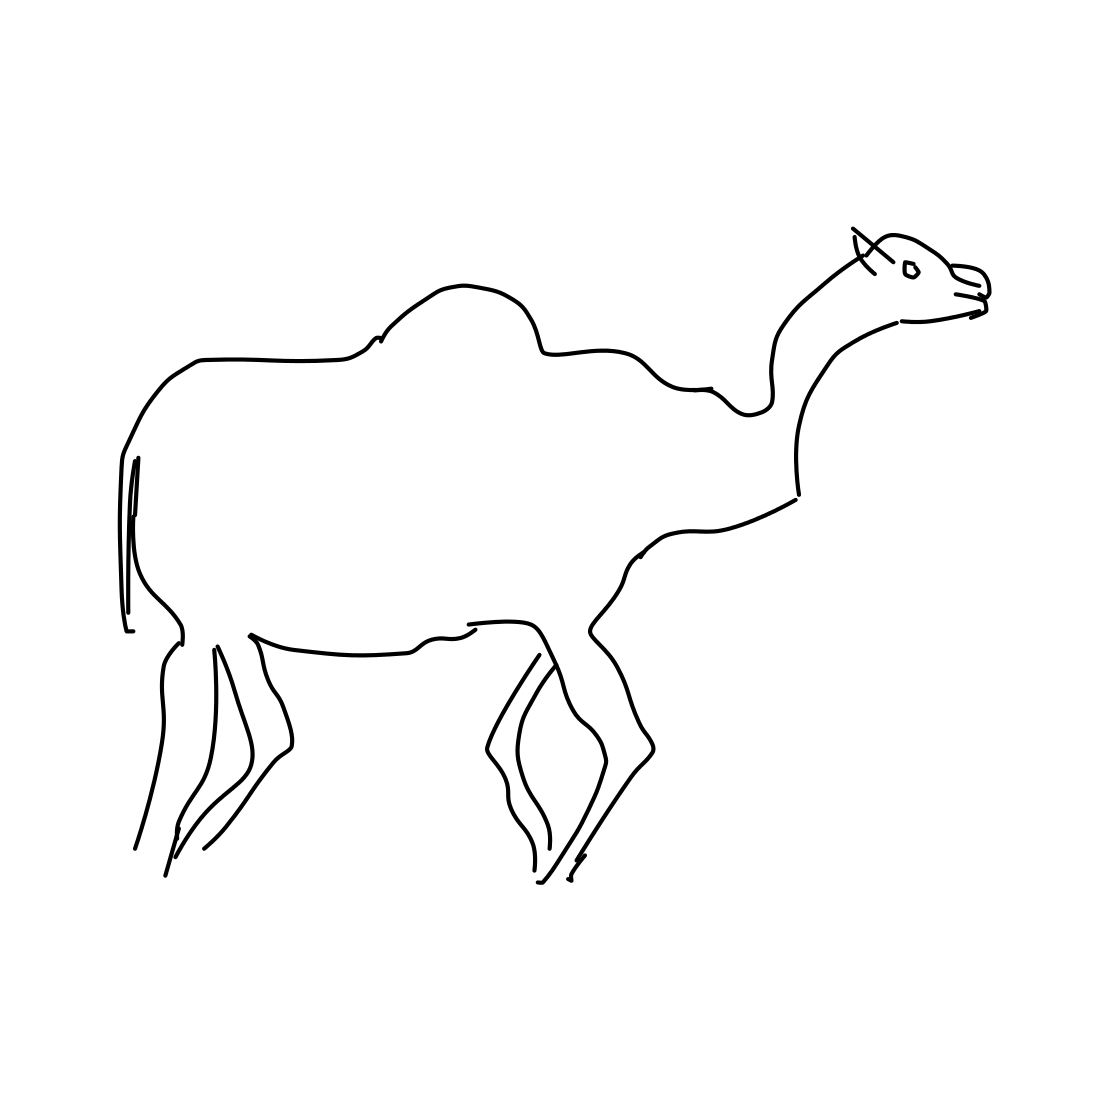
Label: camel